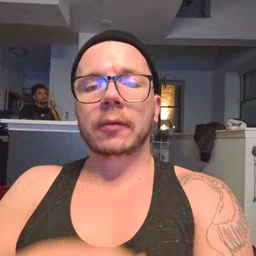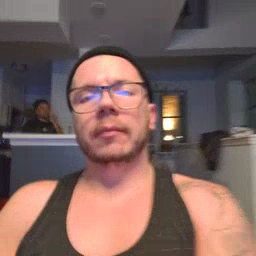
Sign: that